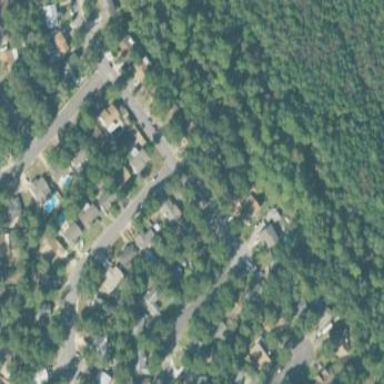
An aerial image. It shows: This residential area consists of single-family homes.